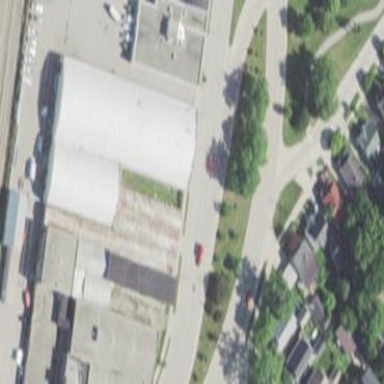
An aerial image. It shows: Industrial building.